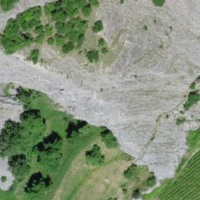
EUNIS habitat code: 40
Species observed at this site:
Emberiza cia
Monticola solitarius